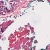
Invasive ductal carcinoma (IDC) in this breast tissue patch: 0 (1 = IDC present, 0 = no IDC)